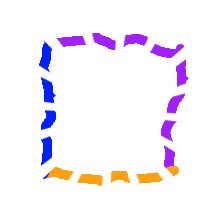
Shape: square